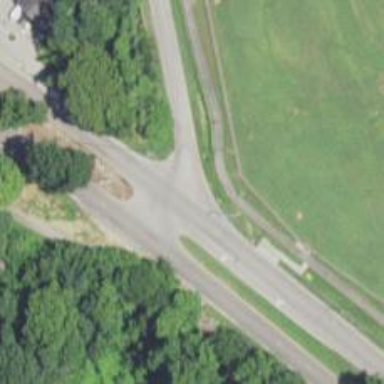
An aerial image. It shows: Asphalt road that is classified as tertiary link.